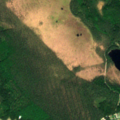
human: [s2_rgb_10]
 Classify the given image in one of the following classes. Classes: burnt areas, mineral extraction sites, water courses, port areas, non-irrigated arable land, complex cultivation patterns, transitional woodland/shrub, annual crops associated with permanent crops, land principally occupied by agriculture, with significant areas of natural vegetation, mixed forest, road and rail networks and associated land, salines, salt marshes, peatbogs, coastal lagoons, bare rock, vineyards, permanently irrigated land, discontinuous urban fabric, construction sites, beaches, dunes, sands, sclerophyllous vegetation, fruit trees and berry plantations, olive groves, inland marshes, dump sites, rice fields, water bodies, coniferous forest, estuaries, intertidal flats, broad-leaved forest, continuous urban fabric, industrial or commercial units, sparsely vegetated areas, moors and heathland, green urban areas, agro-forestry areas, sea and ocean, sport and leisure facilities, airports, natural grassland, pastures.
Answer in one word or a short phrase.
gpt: coniferous forest, mixed forest, peatbogs, water bodies